Interaction volume radius: 5 \u00c5
Interaction volume height: 20 \u00c5
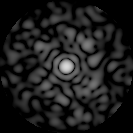
Disorder parameter: 0.7914